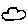
Label: cloud